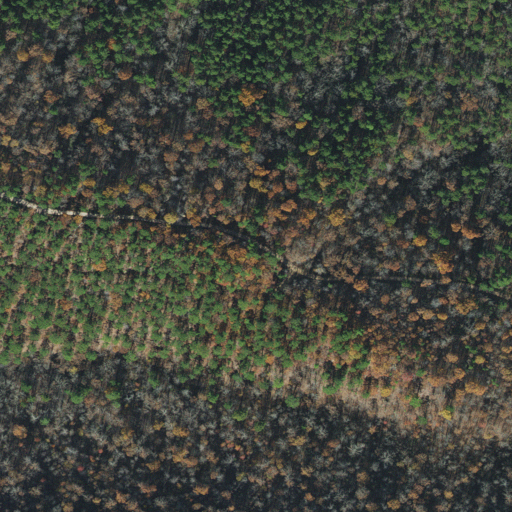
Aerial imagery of gap in Arkansas named Three Oak Gap containing mixed forest, deciduous forest, and evergreen forest